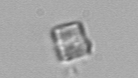
Label: Bacillariophyceae_morphotype1